Question: I classified 20NG dataset with k-nn with 200 instance in each category with 80-20 train-test split where i found the following results

Here accuracy is quite low but how precision is high when accuracy is that low ? isn't precision formulae TP/(TP + FP) ? If yes than high accurate classifier needs to generate high true positive which will result in high precision but how K-nn is generating high precision with too less true positive rate ?
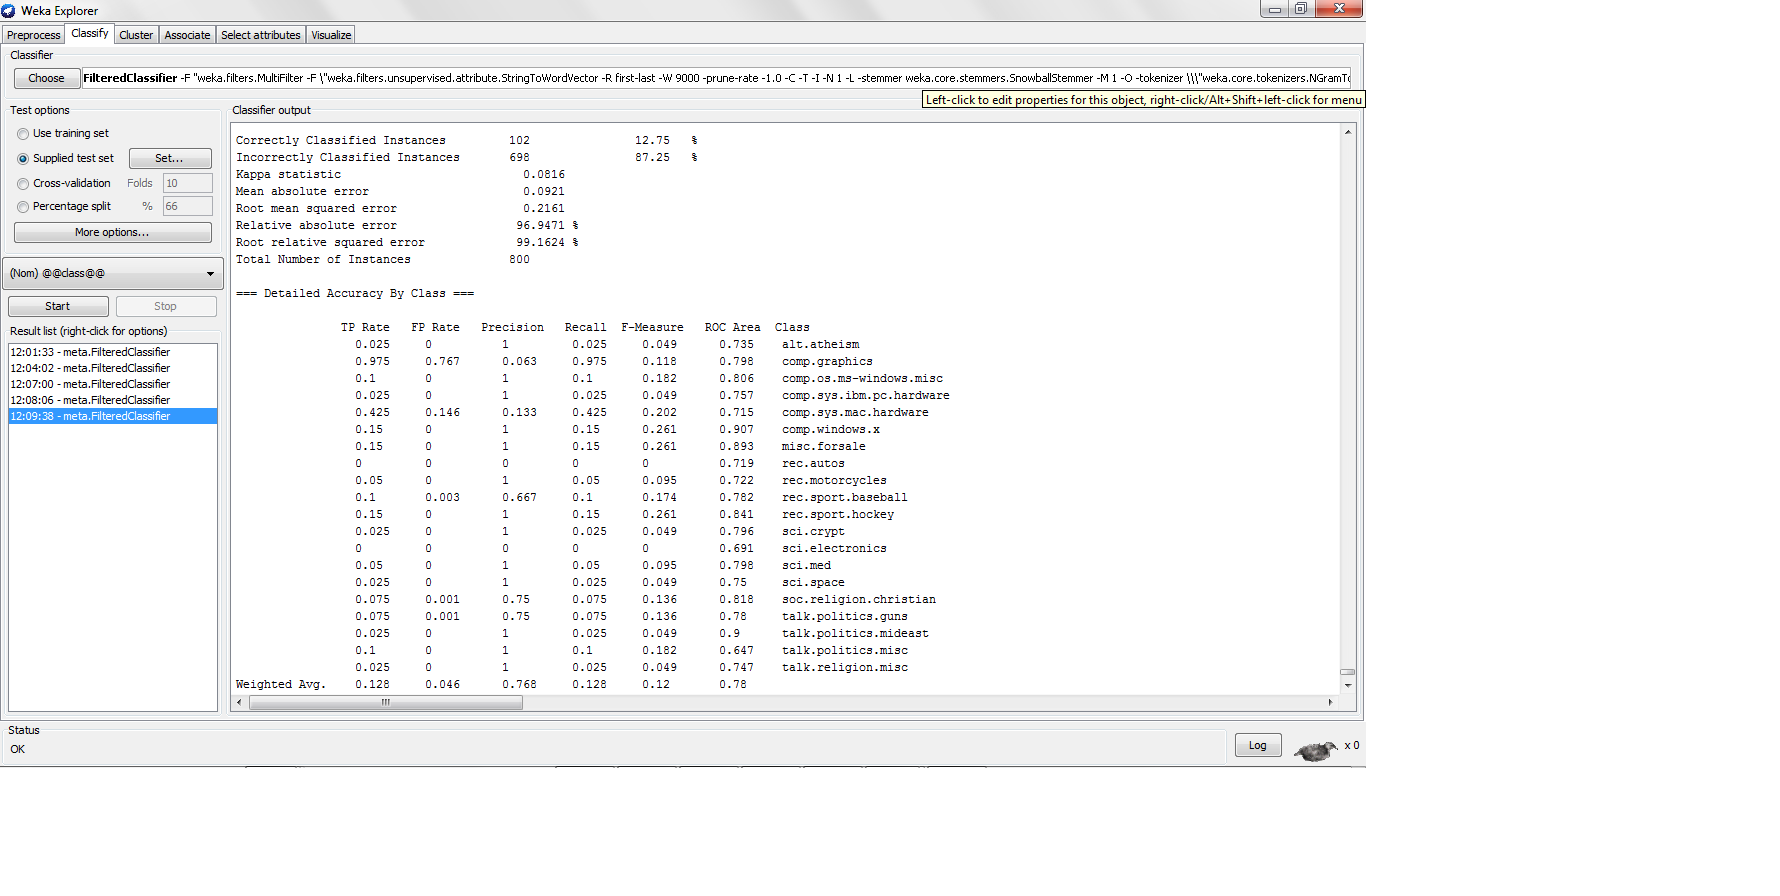
Answer: Recall is equivalent to the True Positive rate. Text classification tasks (especially Information Retrieval, but Text Categorization as well) . When precision is very high, recall tends to be low, and the opposite. This is due to the fact that you can tune the classifier to classify more or less instances as positive. The less instances you classify as positive, the higher the precision and the lower the recall.
To ensure that the effectiveness measure correlates with accuracy, you shoud focus on the F-measure, which averages recall and precision (F-measure = 2*r*p / (r+p)).
Non-lazy classifiers follow a training process in which they try to optimize accuracy or error. K-NN, being lazy, has not a training process, and in consequence, it does not try to optimize any effectiveness measure. You can play with different values of K, and intuitively, the bigger the K the higher the recall and the lower the precision, and the opposite.